Field crop: maize
Growth stage: 2
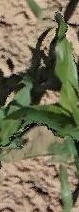
Species: maize